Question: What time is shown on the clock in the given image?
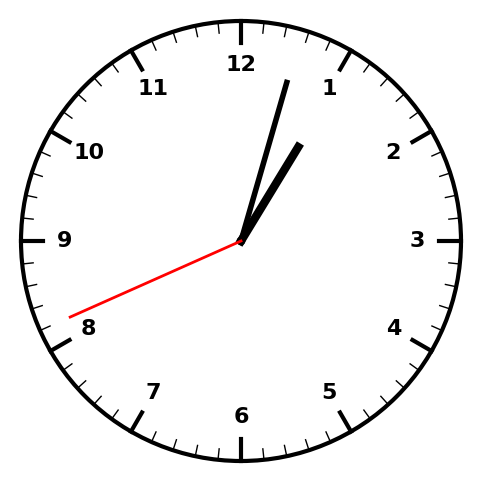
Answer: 01:02:41